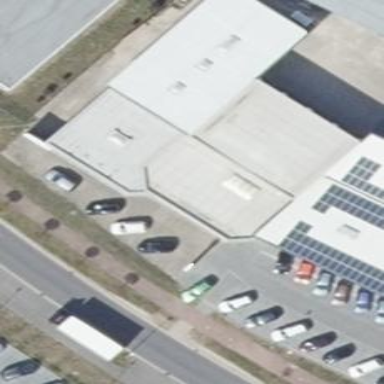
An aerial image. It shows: Industrial building housing car dealership and repair shop.